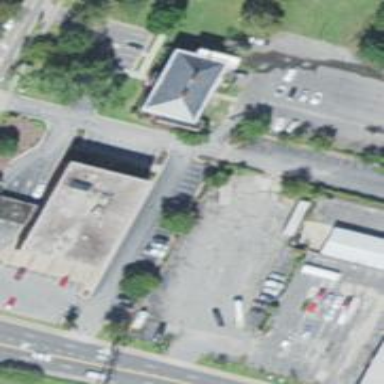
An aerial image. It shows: Commercial building.